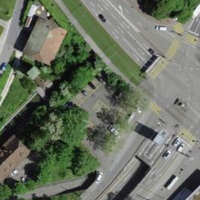
EUNIS habitat code: 57
Species observed at this site:
Pieris brassicae